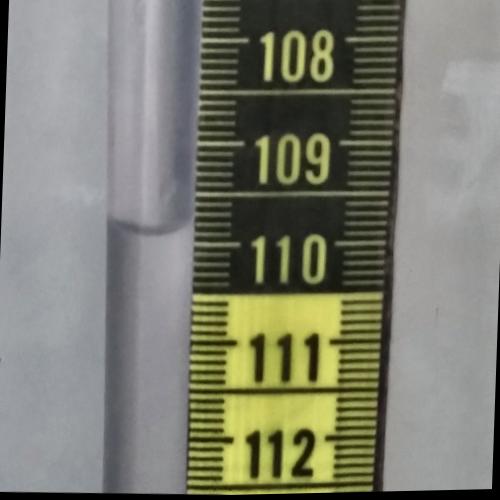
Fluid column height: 109.9 cm